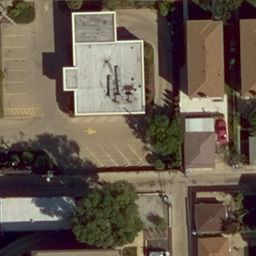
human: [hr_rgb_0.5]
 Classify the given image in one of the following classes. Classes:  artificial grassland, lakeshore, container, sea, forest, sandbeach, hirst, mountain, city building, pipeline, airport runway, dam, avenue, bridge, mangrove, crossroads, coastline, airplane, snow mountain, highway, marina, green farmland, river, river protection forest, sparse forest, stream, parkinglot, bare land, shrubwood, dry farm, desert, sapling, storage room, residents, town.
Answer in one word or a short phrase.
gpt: residents